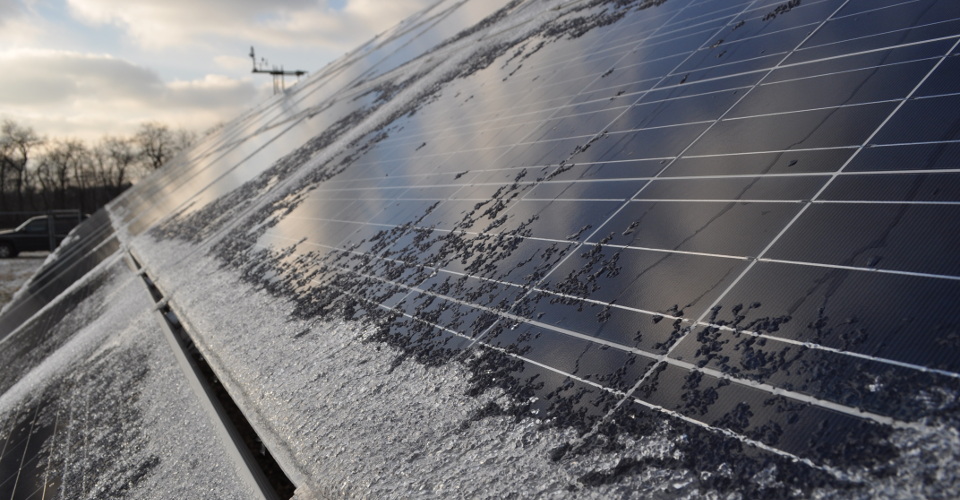
Label: Snow-Covered